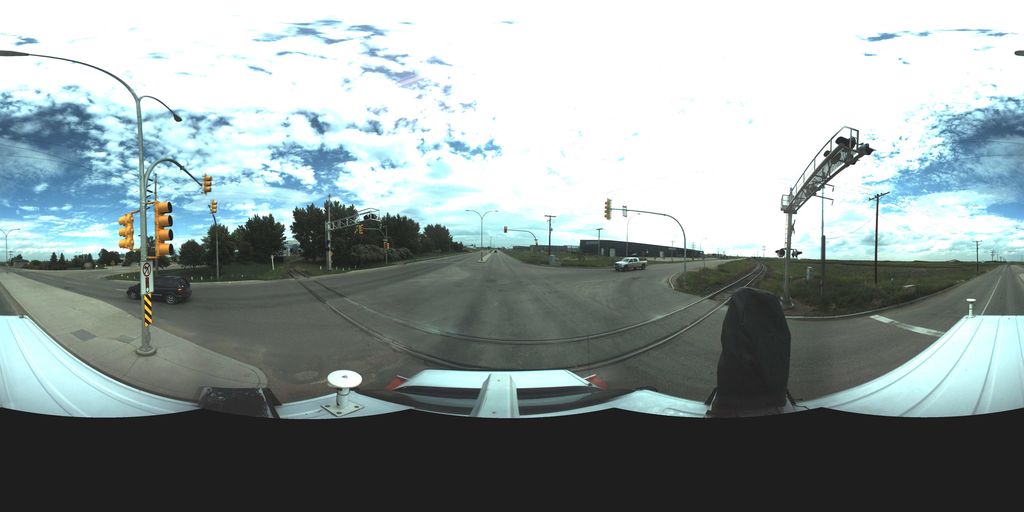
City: saskatoon